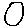
Label: circle